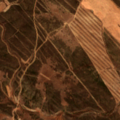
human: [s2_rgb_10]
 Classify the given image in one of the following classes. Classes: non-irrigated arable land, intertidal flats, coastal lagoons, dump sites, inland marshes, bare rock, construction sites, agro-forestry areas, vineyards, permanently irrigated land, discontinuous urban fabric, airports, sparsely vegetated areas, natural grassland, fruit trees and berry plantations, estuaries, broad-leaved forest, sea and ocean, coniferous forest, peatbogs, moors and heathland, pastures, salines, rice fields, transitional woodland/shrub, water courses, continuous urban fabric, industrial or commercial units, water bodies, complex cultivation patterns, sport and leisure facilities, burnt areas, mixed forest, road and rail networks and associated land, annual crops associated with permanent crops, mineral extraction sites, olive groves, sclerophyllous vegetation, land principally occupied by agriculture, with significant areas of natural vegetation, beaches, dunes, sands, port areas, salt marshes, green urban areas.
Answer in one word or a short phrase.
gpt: non-irrigated arable land, land principally occupied by agriculture, with significant areas of natural vegetation, sclerophyllous vegetation, transitional woodland/shrub